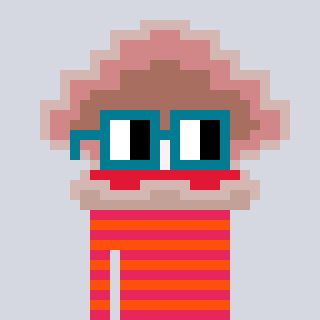
a pixel art character with square dark green glasses, a oyster-shaped head and a orange-colored body on a cool background